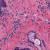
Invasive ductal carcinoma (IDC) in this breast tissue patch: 0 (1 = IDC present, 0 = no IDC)